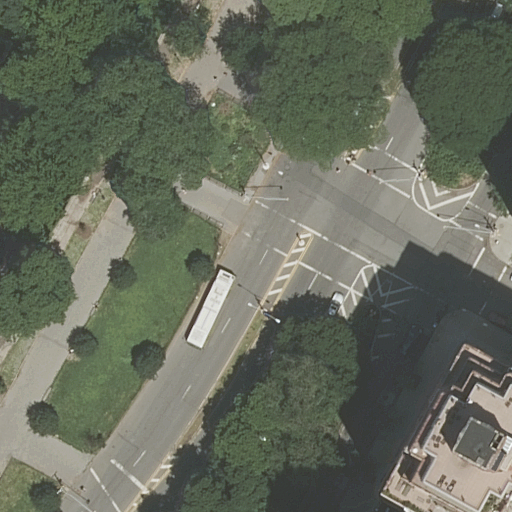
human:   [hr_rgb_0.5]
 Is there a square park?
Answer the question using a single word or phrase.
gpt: no

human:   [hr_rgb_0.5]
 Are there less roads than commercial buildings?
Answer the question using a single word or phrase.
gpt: no

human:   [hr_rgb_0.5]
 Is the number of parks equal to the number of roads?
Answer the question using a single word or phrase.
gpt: no

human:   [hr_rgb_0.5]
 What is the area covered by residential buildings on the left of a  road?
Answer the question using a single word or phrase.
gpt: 0m2

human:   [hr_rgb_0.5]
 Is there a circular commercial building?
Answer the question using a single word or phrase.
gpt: no

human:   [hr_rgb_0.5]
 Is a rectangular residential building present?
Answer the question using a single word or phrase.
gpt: yes

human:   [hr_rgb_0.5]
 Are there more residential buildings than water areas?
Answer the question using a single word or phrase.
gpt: yes

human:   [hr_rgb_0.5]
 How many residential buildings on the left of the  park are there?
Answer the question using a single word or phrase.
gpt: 0

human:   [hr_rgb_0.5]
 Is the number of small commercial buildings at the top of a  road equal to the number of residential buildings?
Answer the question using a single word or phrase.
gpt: no

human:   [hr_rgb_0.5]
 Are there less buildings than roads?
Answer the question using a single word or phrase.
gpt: yes

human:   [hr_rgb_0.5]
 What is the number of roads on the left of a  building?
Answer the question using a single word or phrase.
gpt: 7

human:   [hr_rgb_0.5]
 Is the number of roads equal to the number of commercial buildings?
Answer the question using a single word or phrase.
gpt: no

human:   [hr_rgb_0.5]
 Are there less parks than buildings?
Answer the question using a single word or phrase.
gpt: yes

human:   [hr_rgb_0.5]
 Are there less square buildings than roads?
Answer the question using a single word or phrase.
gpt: yes

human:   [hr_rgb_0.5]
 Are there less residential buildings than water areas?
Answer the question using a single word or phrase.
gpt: no

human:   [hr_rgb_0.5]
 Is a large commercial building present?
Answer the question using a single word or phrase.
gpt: no

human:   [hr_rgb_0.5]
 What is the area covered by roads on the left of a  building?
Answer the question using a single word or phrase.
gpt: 0m2

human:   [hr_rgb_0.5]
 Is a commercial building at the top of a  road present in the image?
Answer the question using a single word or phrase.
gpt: no

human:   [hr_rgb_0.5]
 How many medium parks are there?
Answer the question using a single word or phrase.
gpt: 0

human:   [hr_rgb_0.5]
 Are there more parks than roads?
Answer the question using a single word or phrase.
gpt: no

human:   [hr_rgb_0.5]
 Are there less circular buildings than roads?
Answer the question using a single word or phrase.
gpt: yes

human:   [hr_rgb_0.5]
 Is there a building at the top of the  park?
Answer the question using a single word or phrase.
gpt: no

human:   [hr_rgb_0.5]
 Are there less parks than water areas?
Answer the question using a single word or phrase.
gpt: no

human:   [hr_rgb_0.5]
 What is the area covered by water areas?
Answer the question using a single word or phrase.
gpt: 0m2

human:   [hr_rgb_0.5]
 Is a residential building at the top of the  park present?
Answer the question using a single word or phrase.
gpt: no

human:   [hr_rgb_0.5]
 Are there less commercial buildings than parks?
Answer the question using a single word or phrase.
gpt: yes

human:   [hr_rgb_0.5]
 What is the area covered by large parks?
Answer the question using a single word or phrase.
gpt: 10636m2

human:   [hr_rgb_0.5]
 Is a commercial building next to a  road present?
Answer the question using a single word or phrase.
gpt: no

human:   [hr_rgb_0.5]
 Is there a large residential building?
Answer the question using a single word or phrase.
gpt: yes

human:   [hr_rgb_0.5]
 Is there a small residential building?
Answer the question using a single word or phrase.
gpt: yes

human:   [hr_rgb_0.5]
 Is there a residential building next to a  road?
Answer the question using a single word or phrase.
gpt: yes

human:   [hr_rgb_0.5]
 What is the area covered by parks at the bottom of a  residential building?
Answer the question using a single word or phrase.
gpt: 0m2

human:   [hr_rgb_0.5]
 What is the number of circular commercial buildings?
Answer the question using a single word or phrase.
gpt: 0

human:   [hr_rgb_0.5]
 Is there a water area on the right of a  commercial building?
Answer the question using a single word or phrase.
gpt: no

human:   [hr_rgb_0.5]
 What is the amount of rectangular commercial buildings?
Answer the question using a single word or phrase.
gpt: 0

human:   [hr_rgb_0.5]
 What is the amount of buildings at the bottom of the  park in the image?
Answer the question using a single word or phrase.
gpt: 2